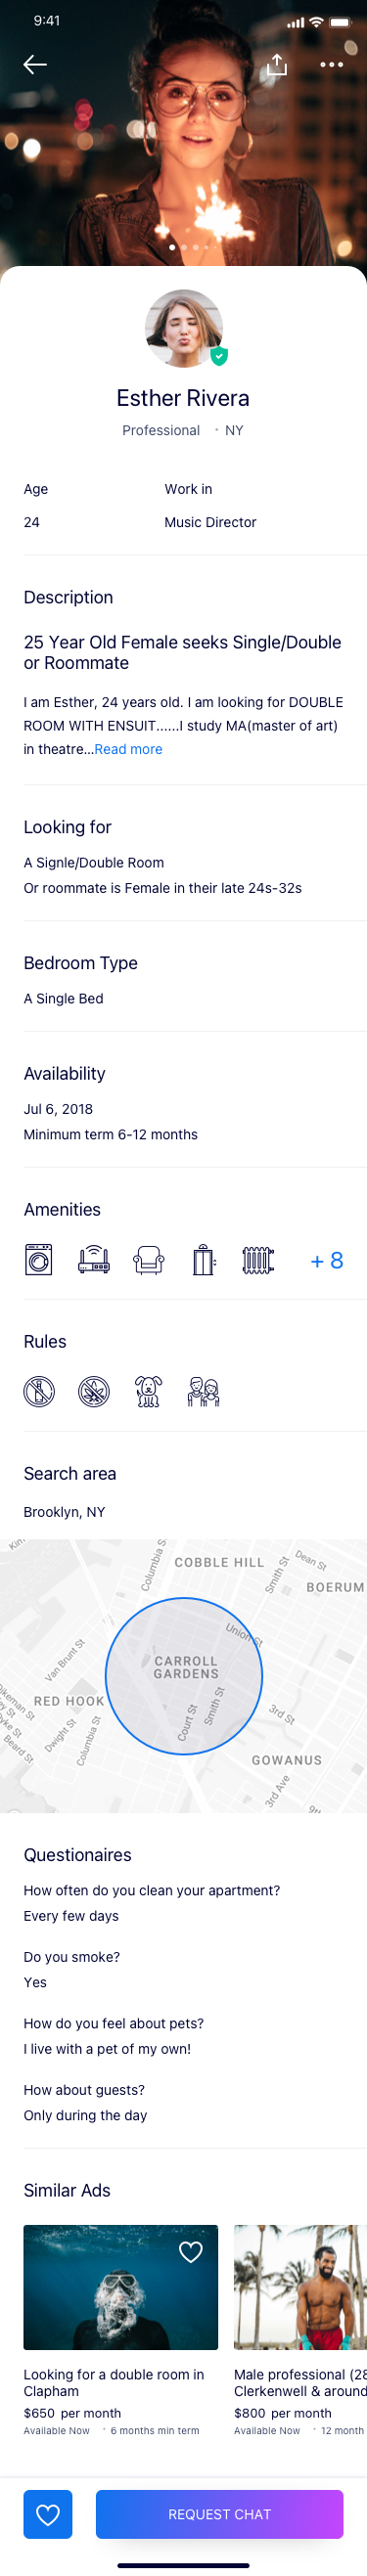
Text in this UI design:

Esther Rivera
Professional
NY
·
Age
Work in
24
Music Director
Description
I am Esther, 24 years old. I am looking for DOUBLE ROOM WITH ENSUIT......I study MA(master of art) in theatre…Read more
25 Year Old Female seeks Single/Double or Roommate
Looking for
A Signle/Double Room
Or roommate is Female in their late 24s-32s
Bedroom Type
A Single Bed
Availability
Jul 6, 2018
Minimum term 6-12 months
Amenities
+ 8
Search area
Brooklyn, NY
Rules
Similar Ads
Looking for a double room in Clapham
$650
per month
6 months min term
Available Now
·
Male professional (28) Clerkenwell & around
$800
per month
12 month lease
Available Now
·
Questionaires
How often do you clean your apartment?
Every few days
Do you smoke?
Yes
How do you feel about pets?
I live with a pet of my own!
How about guests?
Only during the day